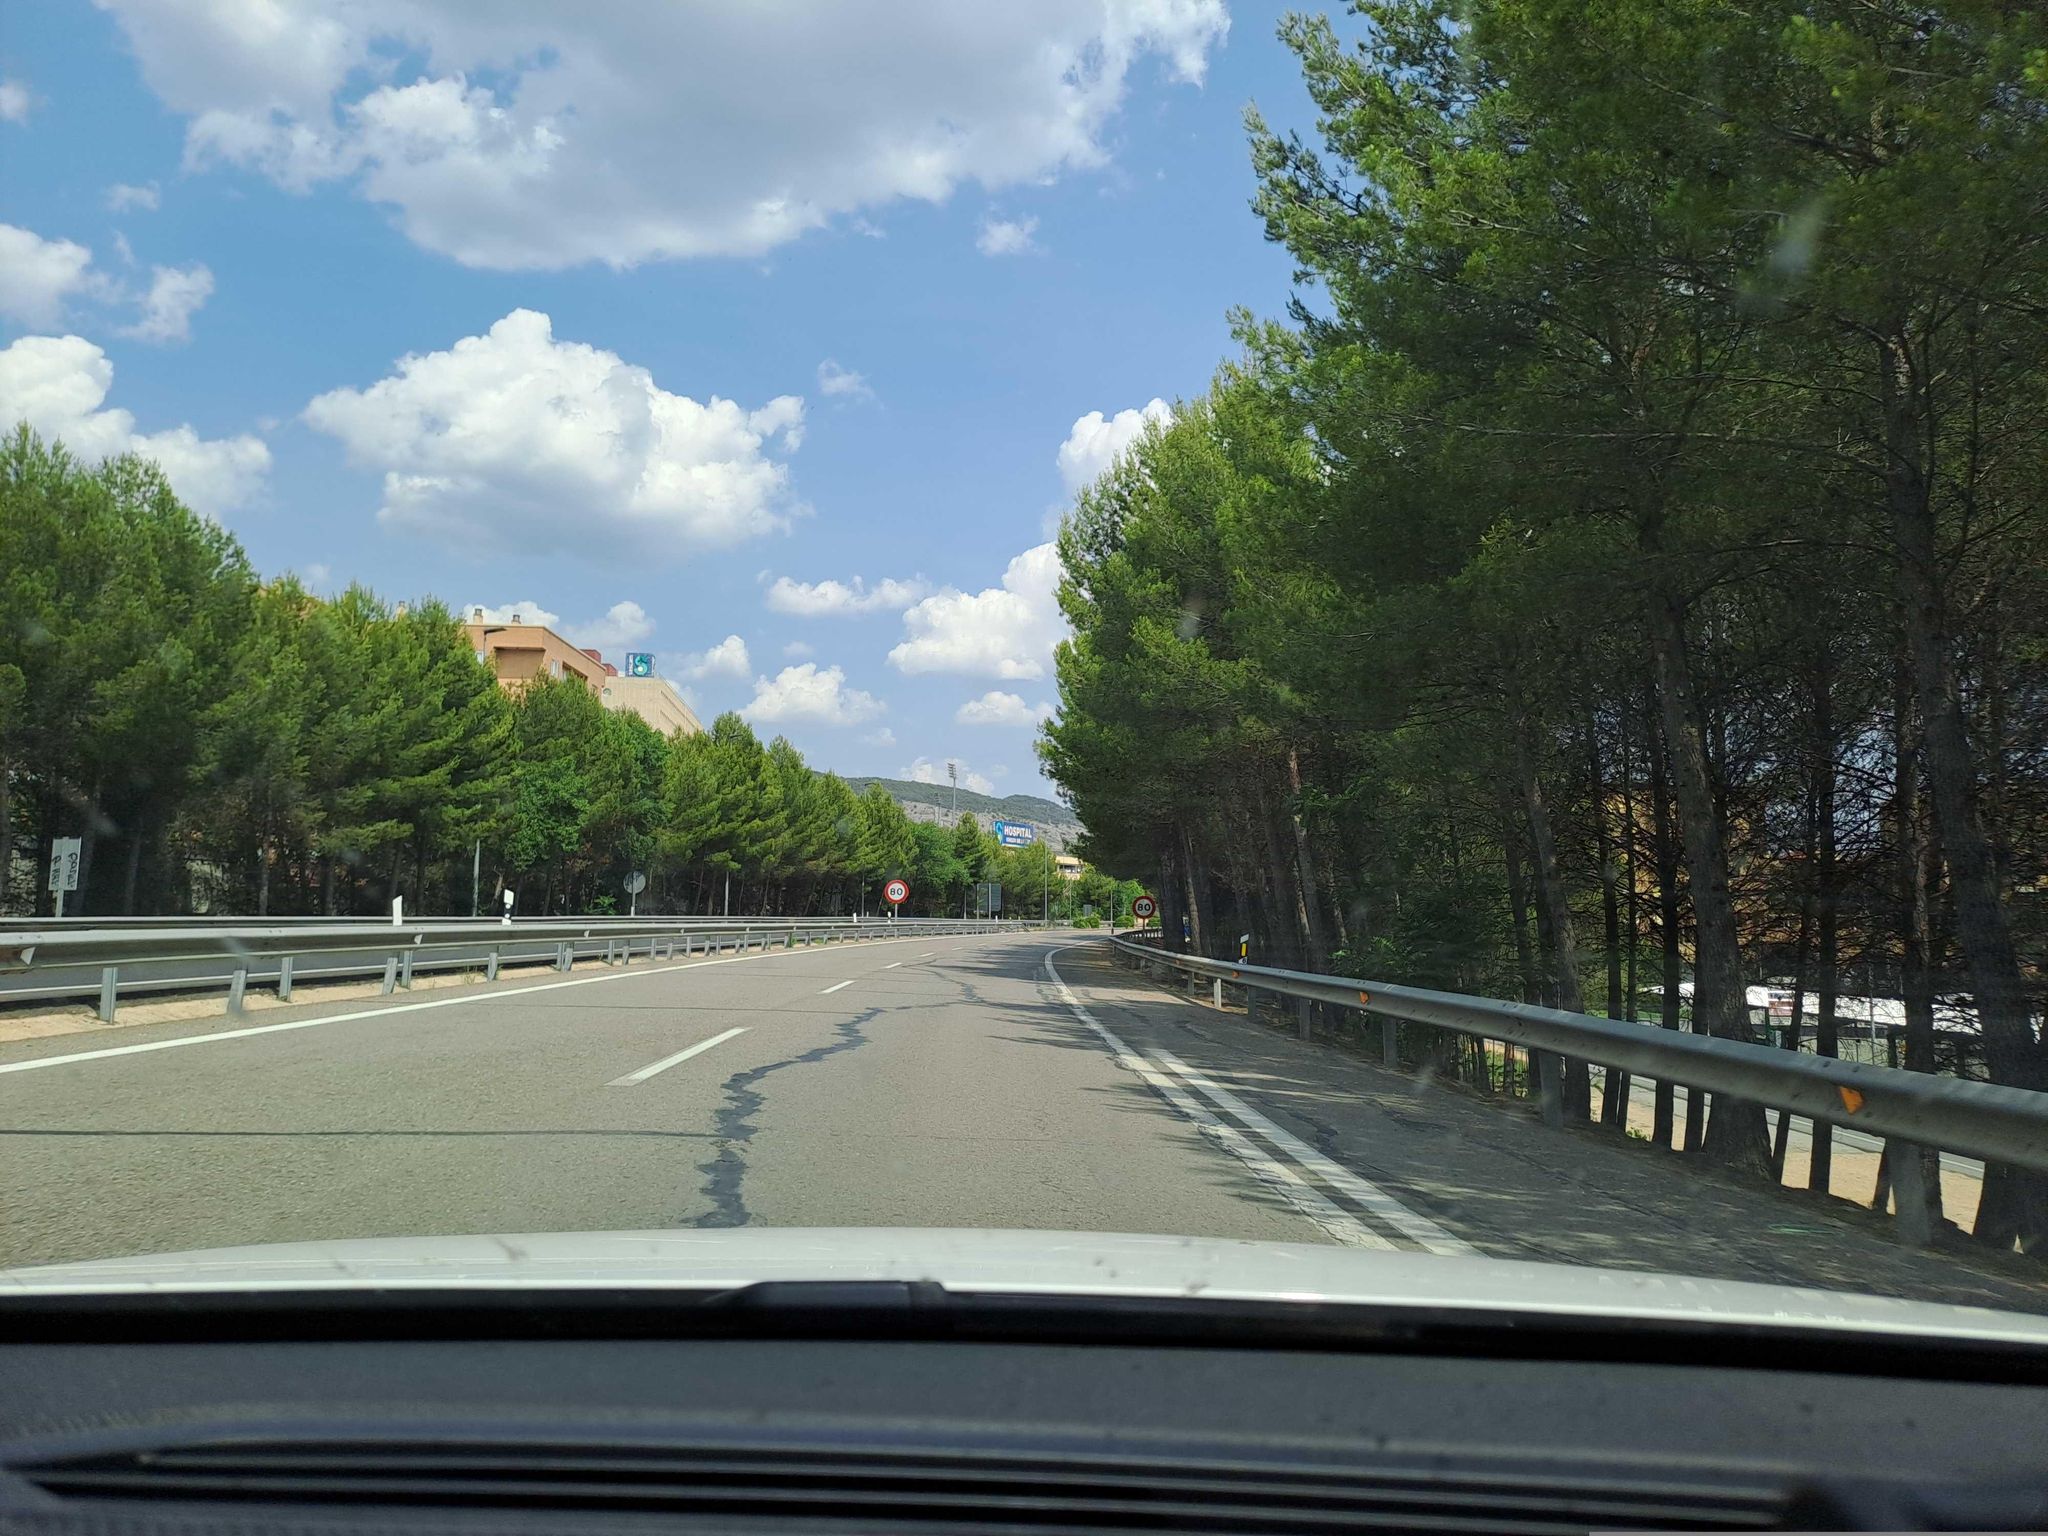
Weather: cloudy
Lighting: day
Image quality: good
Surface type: driving surface
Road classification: primary, motorway
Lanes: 2.0
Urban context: dense urban cluster
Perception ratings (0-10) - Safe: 2.92, Lively: 6.25, Beautiful: 4.75, Boring: 4, Depressing: 3.56, Wealthy: 3.09